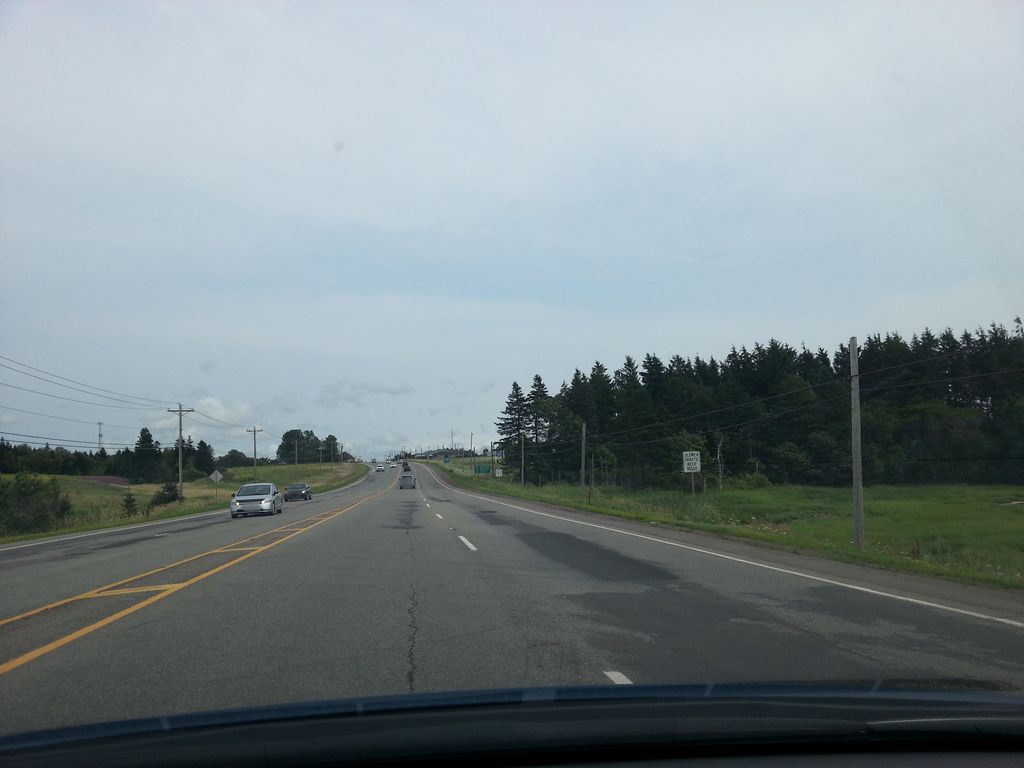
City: charlottetown